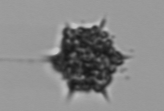
Label: Dictyocha